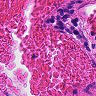
Metastatic tissue present: no